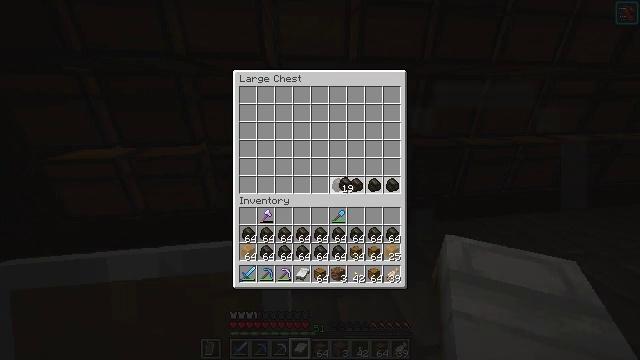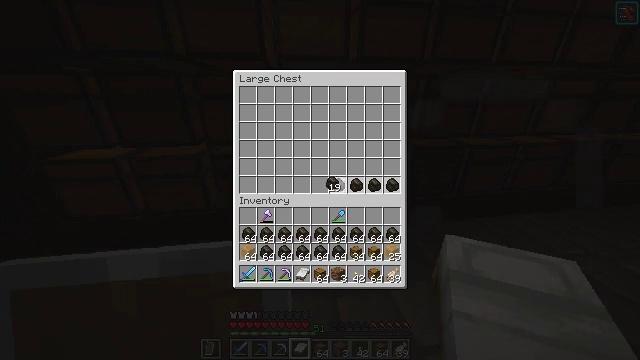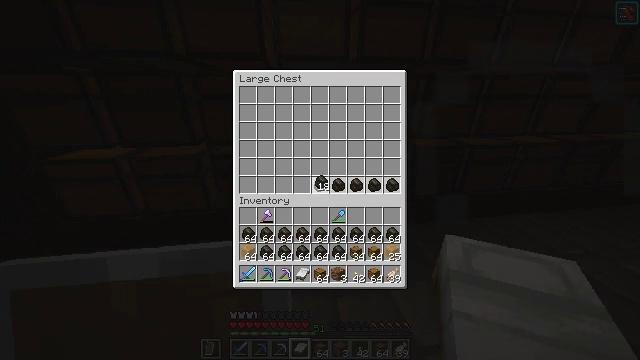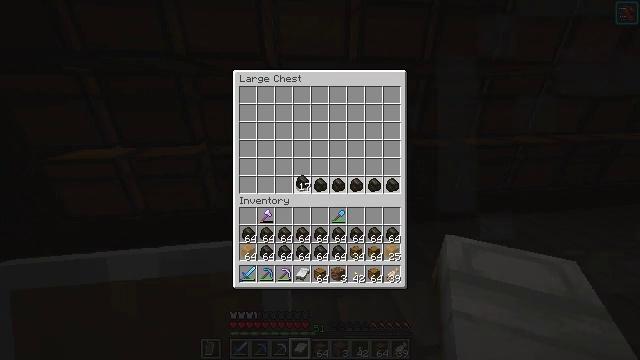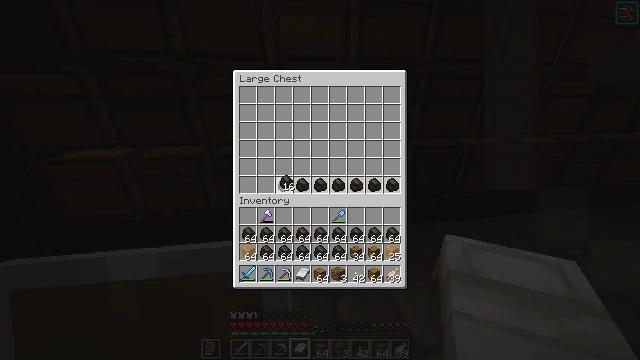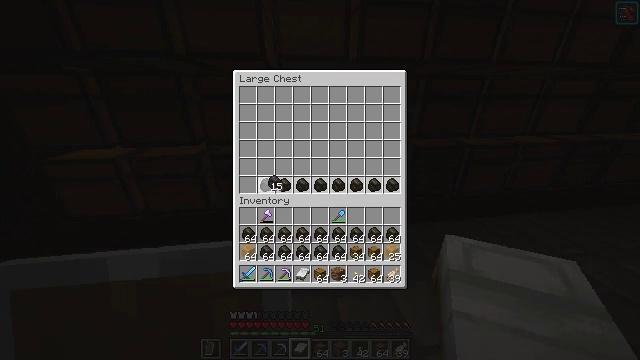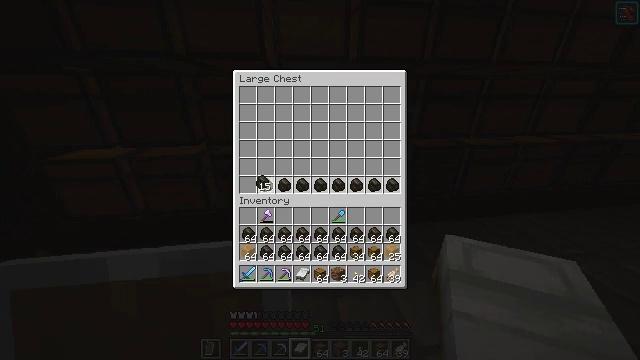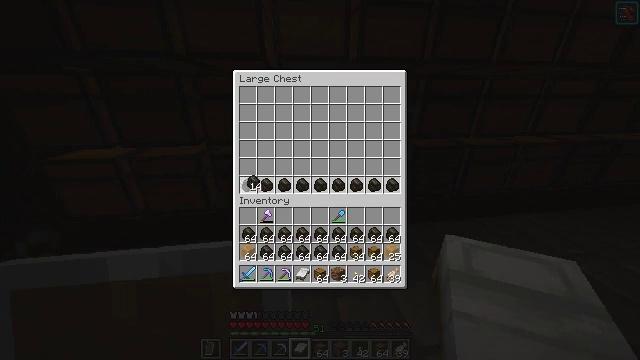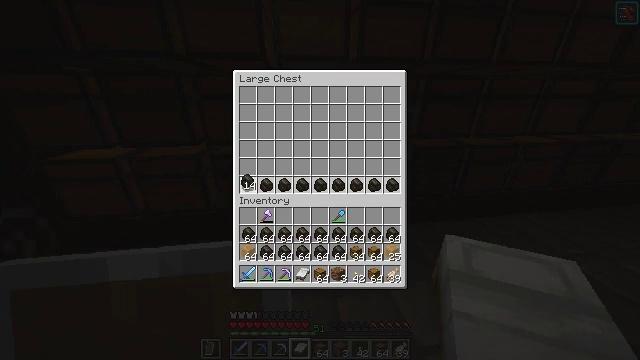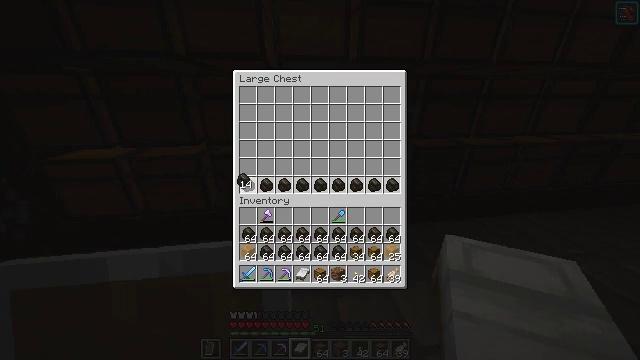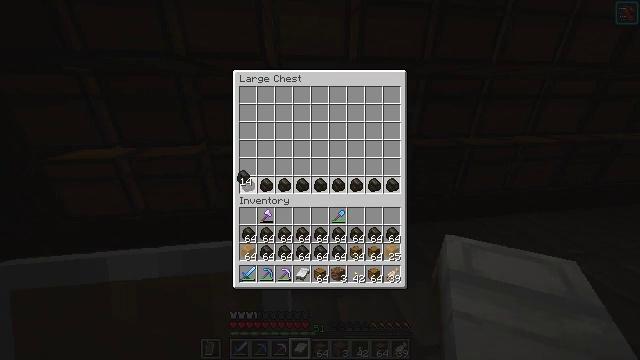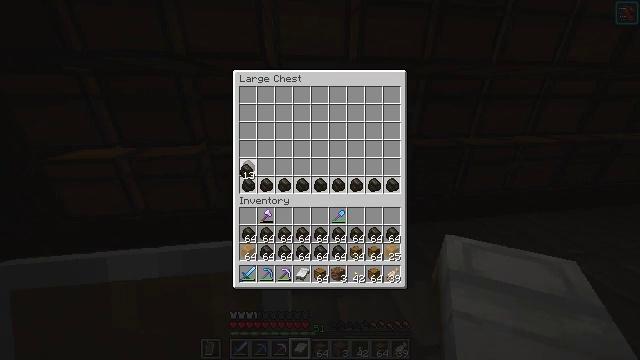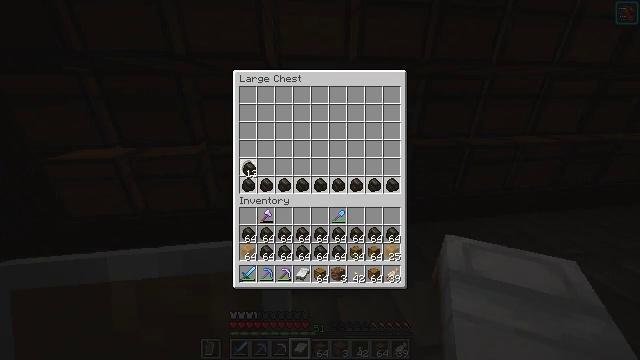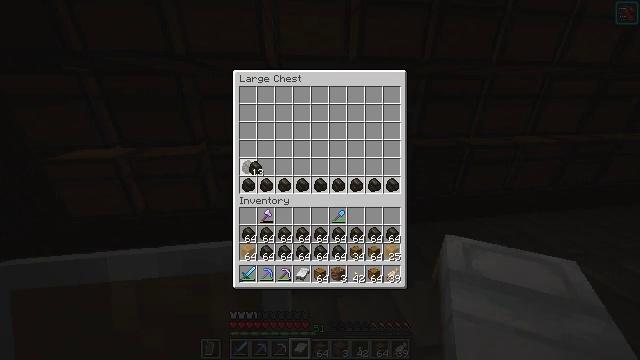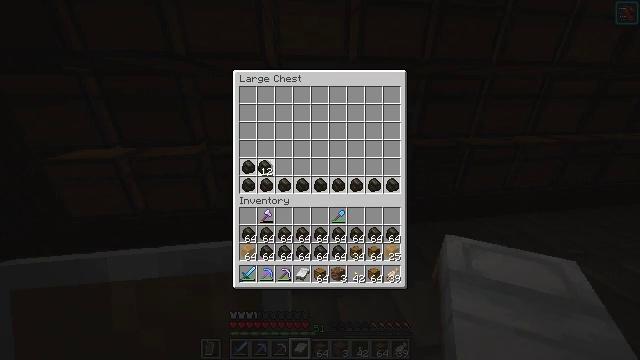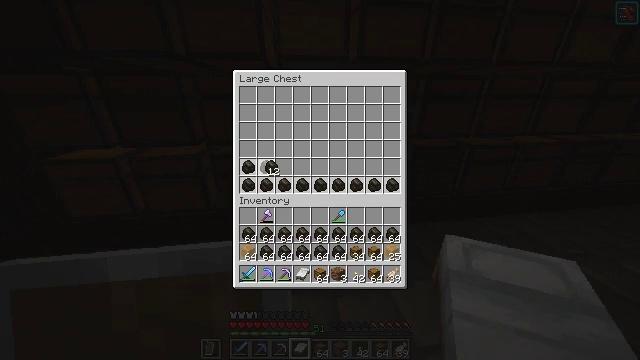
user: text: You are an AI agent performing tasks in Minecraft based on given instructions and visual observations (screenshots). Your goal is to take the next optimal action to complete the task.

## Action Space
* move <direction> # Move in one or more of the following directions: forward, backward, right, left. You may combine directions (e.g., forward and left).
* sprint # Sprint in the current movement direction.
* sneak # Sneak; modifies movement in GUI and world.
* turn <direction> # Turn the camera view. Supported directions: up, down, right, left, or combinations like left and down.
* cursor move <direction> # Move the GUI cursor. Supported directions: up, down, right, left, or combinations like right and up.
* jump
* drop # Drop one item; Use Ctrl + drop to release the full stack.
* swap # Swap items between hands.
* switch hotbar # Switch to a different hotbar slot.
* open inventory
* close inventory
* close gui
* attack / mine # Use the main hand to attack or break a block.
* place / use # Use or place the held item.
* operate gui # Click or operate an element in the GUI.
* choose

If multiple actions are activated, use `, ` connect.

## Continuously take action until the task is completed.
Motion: motion action
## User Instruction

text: Mine stone bricks from a structure.
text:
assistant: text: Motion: cursor move left, choose
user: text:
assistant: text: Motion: cursor move left, choose
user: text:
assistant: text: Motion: cursor move left, choose
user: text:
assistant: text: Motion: cursor move left, choose
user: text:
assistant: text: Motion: cursor move left, choose
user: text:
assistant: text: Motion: cursor move left, choose
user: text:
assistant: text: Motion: cursor move left, choose
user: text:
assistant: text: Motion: choose
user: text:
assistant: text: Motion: choose
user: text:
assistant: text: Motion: choose
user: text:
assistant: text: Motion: choose
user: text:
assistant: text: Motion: choose
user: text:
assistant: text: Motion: choose
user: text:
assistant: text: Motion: cursor move right, choose
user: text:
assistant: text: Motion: cursor move right, choose
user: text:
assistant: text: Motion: cursor move right, choose
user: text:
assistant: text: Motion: choose
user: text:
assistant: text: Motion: cursor move right, choose
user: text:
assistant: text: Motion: cursor move right, choose
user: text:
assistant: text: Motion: cursor move right, choose
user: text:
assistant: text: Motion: cursor move right, choose
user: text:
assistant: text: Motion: cursor move right, choose
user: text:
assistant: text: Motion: choose
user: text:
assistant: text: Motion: choose
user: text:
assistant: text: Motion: cursor move right, choose
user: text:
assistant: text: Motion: cursor move right, choose
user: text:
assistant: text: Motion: choose
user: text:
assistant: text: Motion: choose
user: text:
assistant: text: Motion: choose
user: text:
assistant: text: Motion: choose